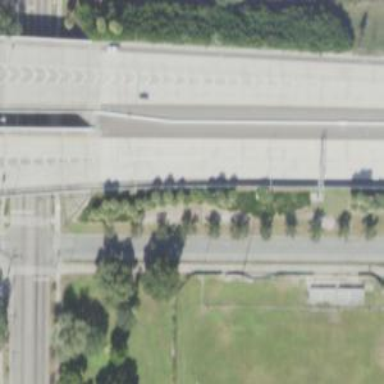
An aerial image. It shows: Motorway link.